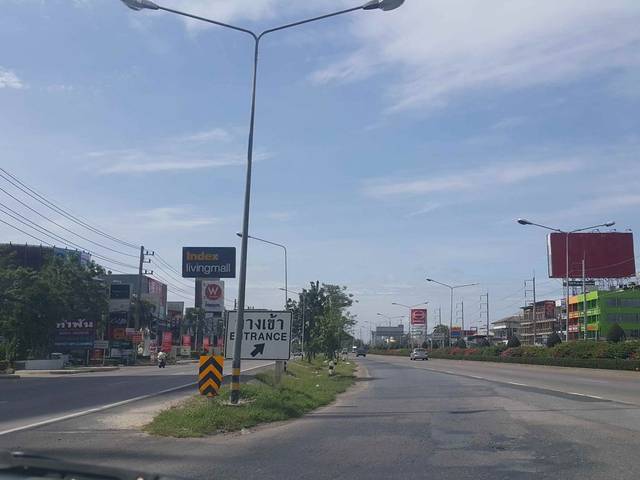
Region: Thailand
Coordinates: 18.797, 99.022